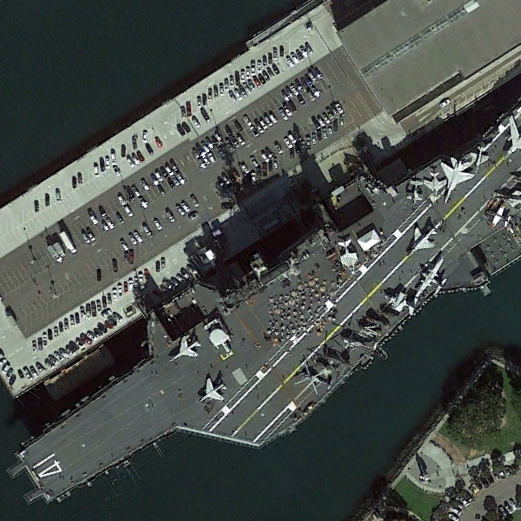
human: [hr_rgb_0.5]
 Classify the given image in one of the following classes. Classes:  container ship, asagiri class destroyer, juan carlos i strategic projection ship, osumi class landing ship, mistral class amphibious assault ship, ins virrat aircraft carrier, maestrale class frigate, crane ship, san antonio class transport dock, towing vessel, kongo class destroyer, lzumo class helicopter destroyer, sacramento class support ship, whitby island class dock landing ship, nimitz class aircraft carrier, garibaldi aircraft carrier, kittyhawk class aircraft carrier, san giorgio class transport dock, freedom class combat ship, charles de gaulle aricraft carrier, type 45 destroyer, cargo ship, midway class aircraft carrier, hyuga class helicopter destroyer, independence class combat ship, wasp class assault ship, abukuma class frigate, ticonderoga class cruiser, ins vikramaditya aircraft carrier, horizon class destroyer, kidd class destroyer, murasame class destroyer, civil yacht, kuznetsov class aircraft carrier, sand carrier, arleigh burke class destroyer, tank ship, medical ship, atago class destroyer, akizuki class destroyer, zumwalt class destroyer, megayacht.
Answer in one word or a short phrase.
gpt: Midway class aircraft carrier